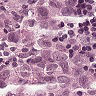
Metastatic tissue present: yes